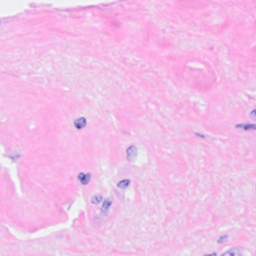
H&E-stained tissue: Breast